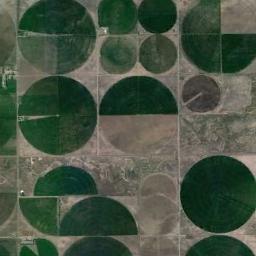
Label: circular_farmland